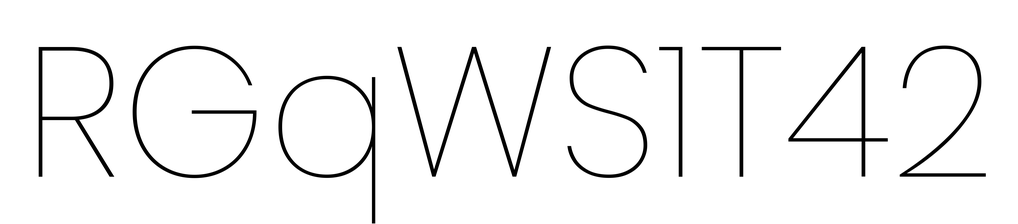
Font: Poppins-Thin